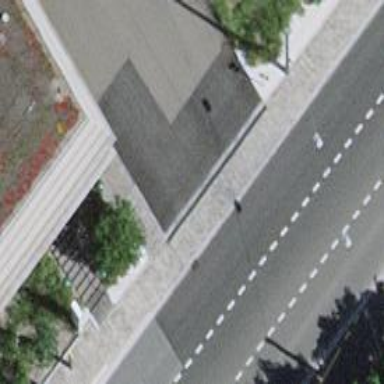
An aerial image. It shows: Uncontrolled zebra crossing on the road.